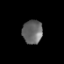
Tissue: prostate
Cell type: T cells
Senescence score: 0.2508
Nuclear area (px): 463
Mean DAPI intensity: 104.058